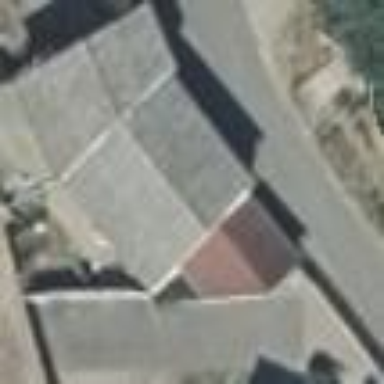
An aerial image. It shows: Flat-roofed building with grey roof.